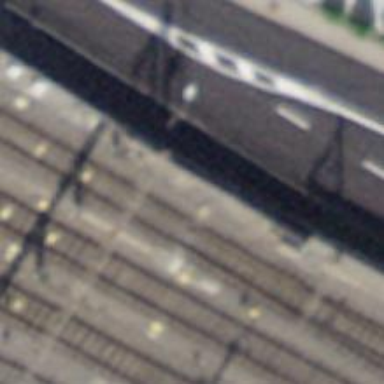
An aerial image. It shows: Railway track with electrified contact lines. This is siding track.